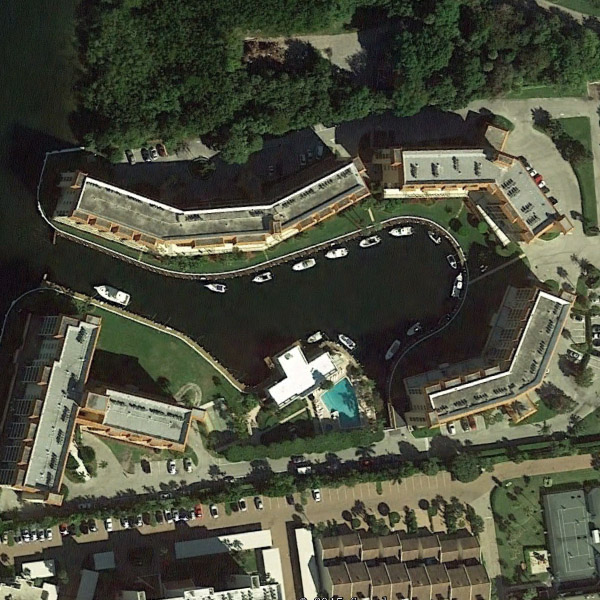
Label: Resort